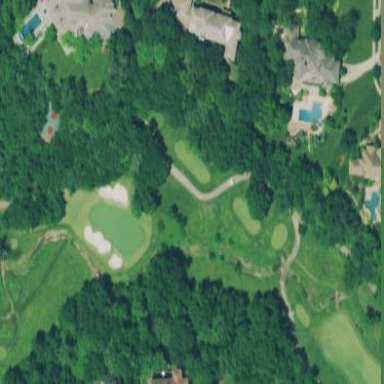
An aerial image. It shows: Rough grassy area used for golf.